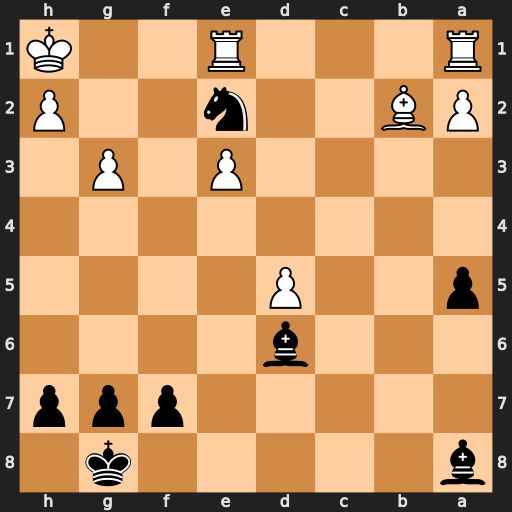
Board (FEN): b5k1/5ppp/3b4/p2P4/8/4P1P1/PB2n2P/R3R2K
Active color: b
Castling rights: -
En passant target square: -
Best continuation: Bxd5+ e4 Bxe4#